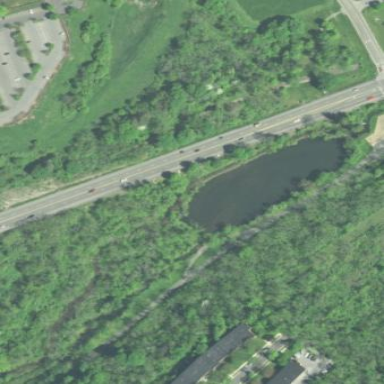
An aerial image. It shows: Serene pond surrounded by nature.